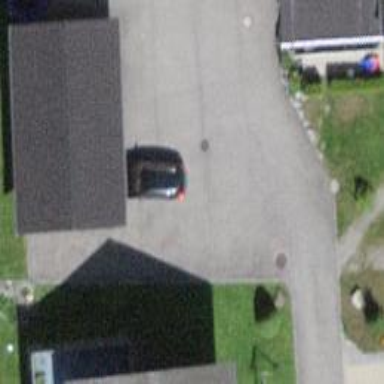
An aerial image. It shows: Asphalt driveway for service vehicles.